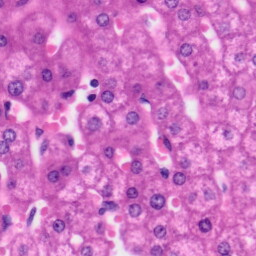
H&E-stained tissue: Liver